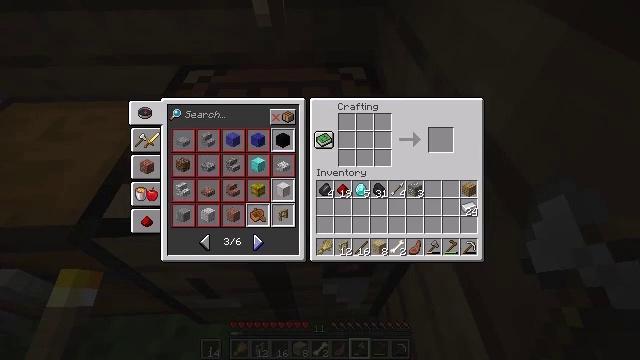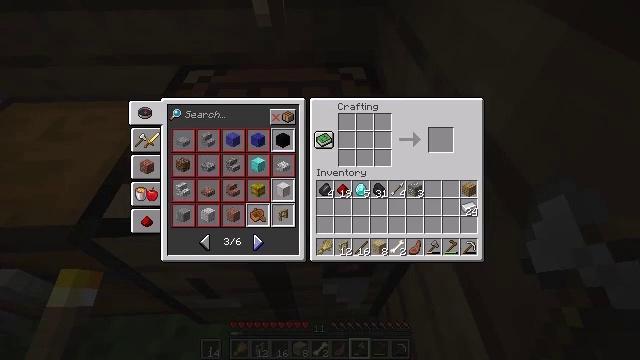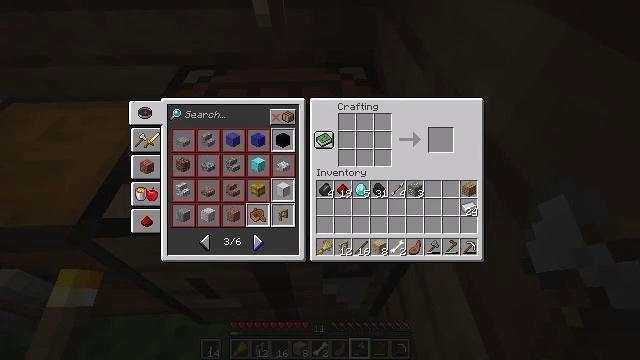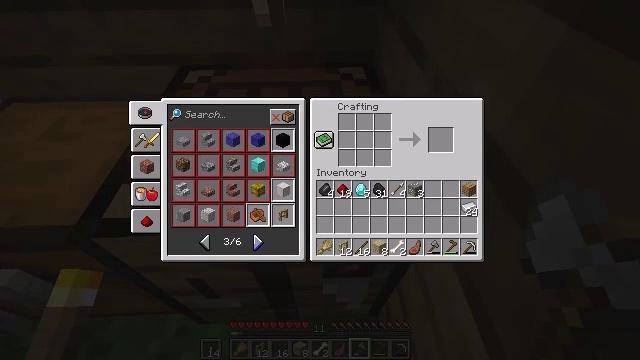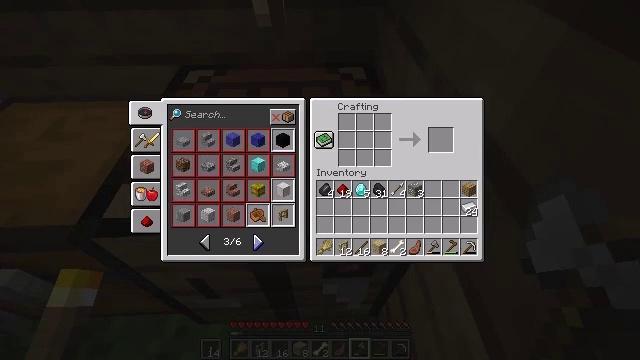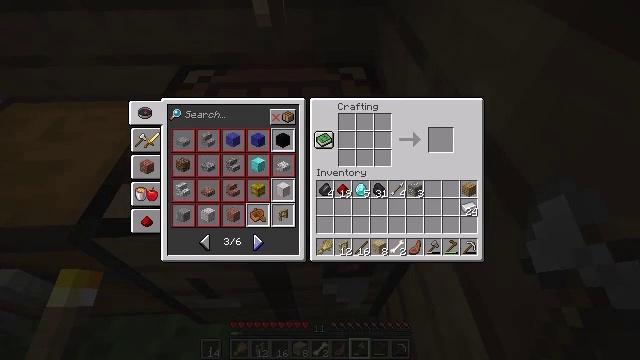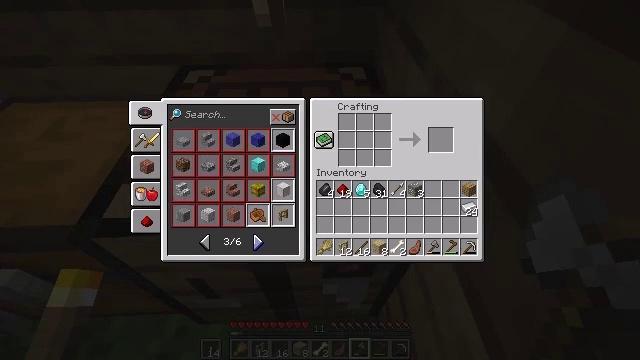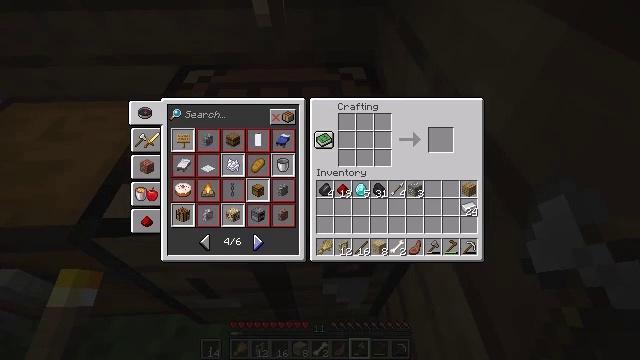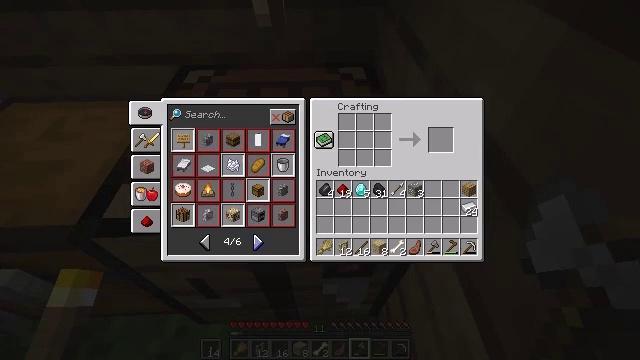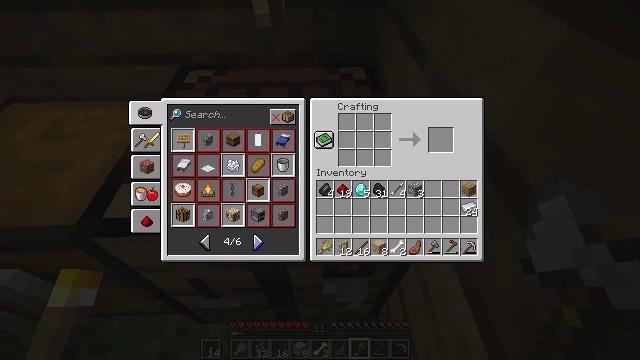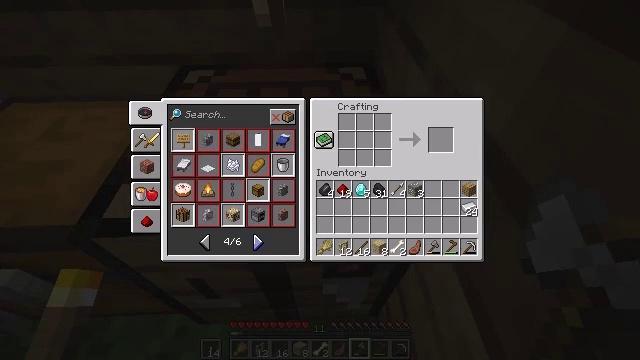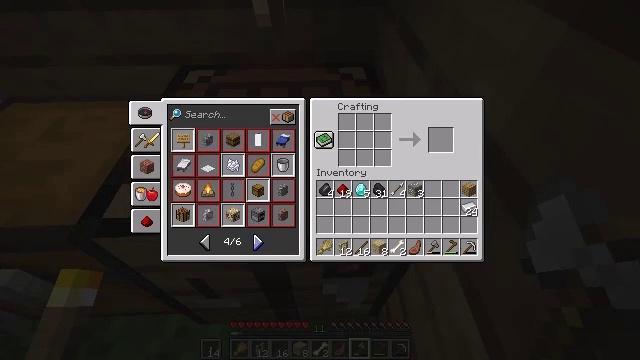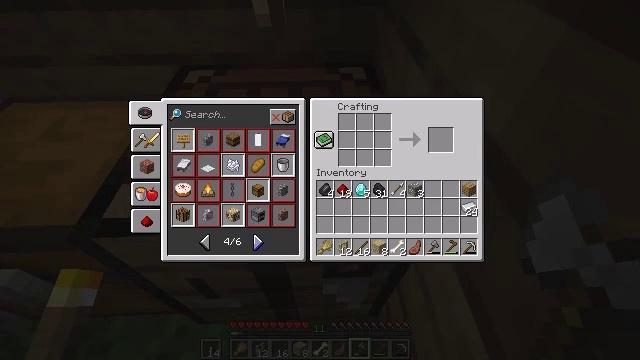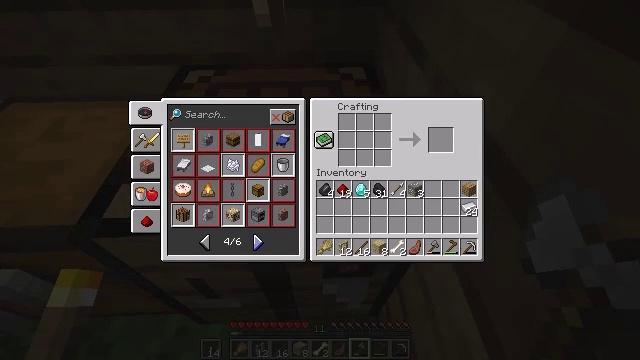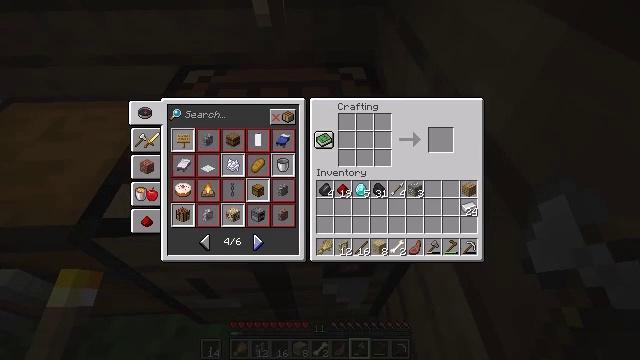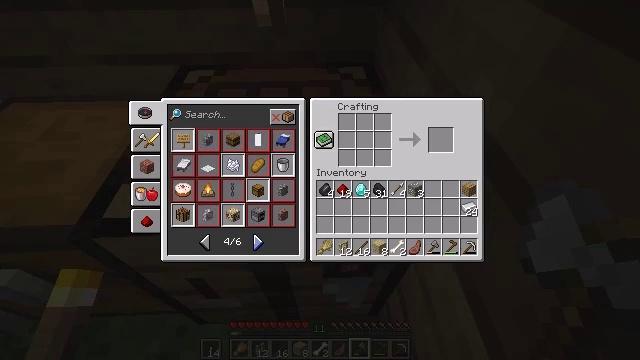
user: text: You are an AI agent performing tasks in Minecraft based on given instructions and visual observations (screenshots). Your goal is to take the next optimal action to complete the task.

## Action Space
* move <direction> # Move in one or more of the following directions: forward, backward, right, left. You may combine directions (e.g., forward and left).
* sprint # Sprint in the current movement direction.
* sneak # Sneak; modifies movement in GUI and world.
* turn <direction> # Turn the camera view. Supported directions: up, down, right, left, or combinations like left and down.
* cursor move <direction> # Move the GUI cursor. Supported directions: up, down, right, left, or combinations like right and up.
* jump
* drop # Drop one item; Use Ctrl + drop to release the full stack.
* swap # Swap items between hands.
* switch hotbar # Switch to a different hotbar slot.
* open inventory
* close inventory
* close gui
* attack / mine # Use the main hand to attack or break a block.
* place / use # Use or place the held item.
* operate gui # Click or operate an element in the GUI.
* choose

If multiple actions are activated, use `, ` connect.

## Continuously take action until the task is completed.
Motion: motion action
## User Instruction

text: Craft the birch fence gate with birch wood materials.
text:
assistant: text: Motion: no_op
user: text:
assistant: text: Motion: no_op
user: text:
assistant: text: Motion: no_op
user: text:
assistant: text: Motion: no_op
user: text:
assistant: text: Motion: no_op
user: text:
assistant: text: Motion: no_op
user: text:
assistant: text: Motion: operate gui
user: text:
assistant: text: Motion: operate gui
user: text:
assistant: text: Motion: no_op
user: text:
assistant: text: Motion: no_op
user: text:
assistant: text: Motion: no_op
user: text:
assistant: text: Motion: no_op
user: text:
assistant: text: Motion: no_op
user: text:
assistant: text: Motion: no_op
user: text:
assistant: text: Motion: no_op
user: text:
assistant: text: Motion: no_op
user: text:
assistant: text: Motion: no_op
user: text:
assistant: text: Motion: no_op
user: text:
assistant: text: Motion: no_op
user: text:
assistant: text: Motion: no_op
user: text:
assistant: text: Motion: no_op
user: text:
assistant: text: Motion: no_op
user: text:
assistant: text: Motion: no_op
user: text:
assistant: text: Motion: no_op
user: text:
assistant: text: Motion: no_op
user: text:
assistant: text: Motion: no_op
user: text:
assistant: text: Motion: no_op
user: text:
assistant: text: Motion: operate gui
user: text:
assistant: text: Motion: operate gui
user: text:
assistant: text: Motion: no_op